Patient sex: M
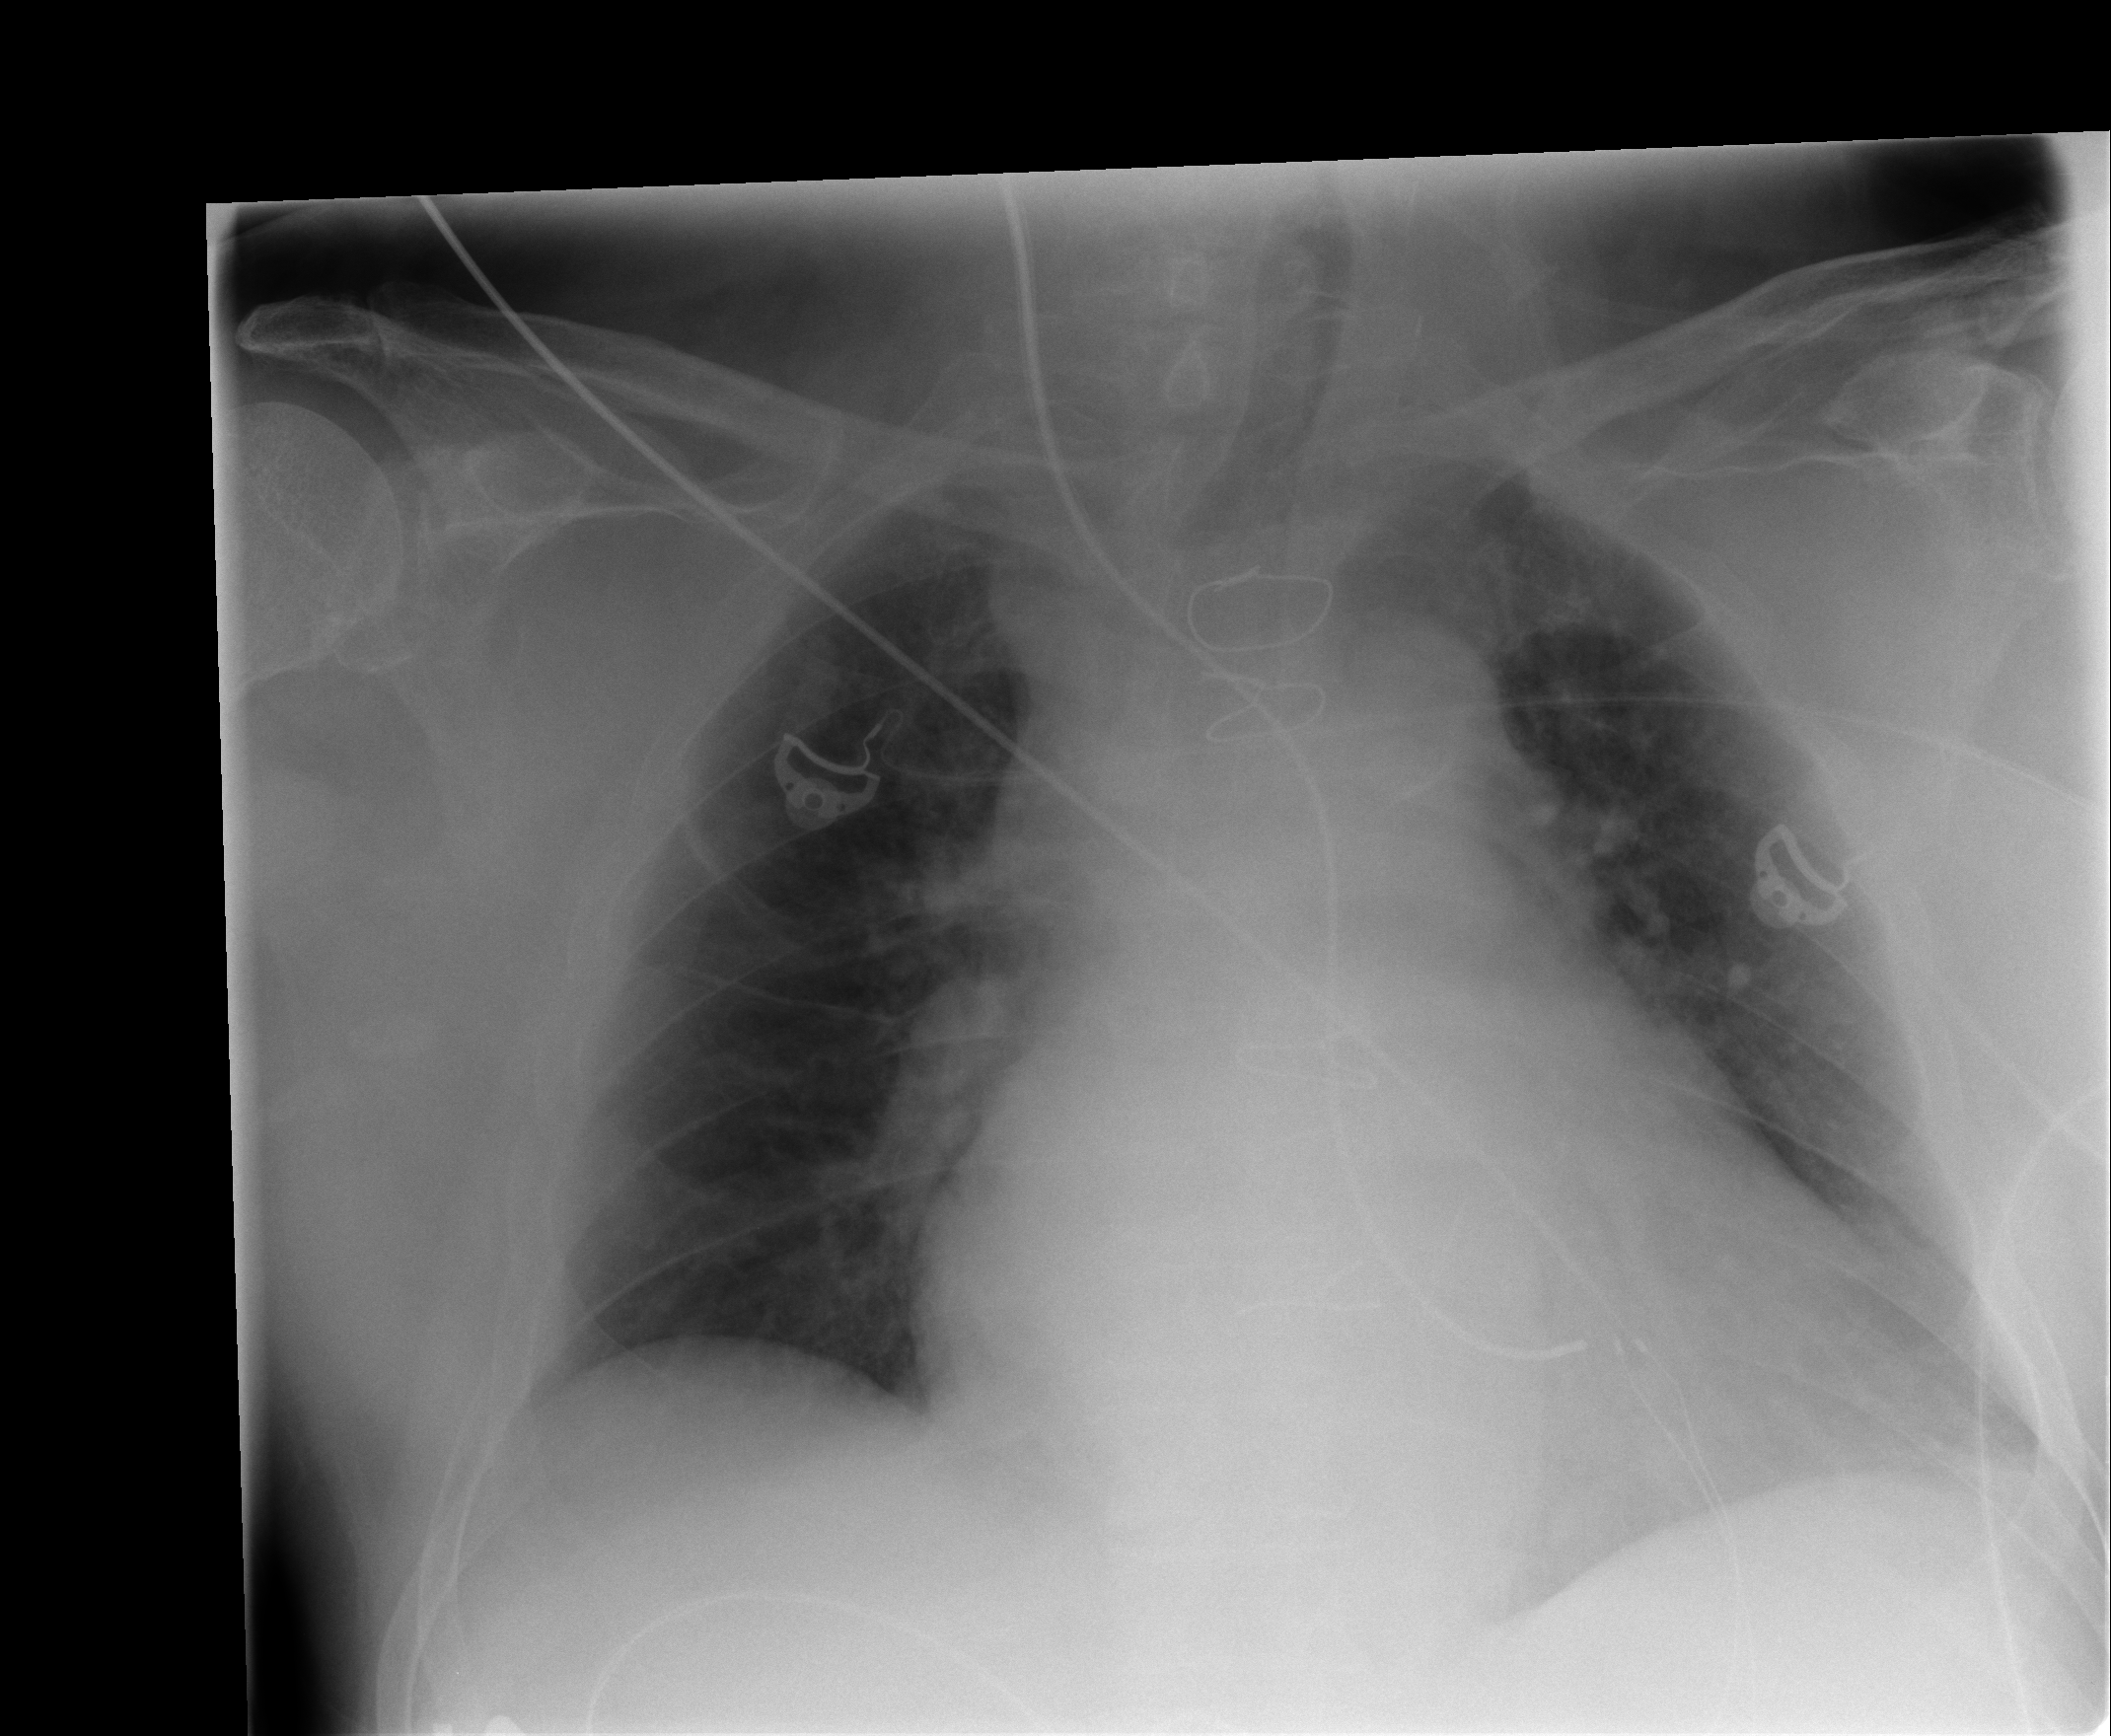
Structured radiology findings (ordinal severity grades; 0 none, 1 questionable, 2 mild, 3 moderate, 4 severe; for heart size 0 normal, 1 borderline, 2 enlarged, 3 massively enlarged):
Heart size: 3
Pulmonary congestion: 1
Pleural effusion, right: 0
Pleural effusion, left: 1
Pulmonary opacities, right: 0
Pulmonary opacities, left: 0
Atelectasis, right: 1
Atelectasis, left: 3